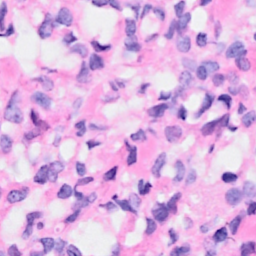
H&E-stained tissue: Breast